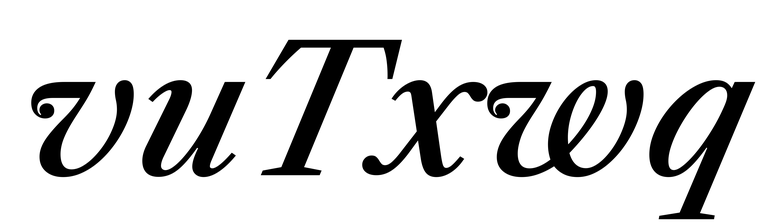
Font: LibreCaslonText-Italic_Medium_Italic